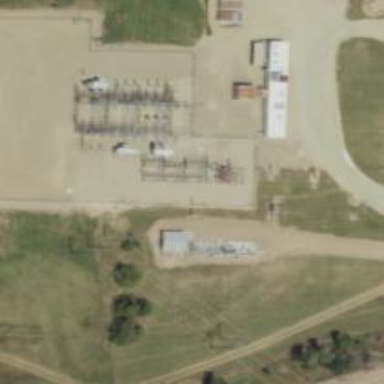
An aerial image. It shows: Distribution substation surrounded by fence.